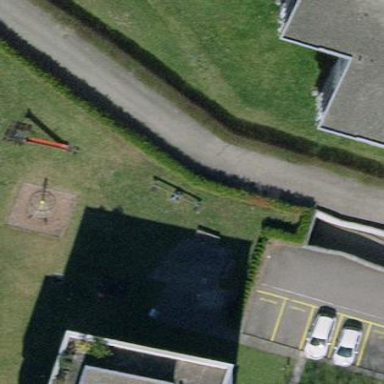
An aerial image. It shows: Playground area for leisure activities on the land.